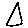
Label: triangle